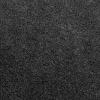
Atmospheric dust classification: dusty